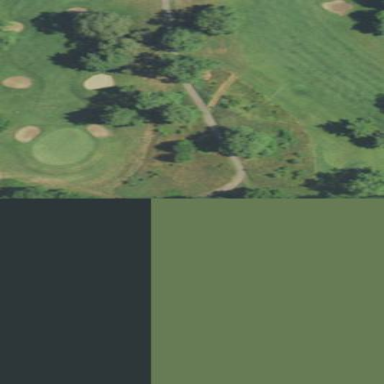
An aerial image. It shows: Area with grass used as rough in golf course.